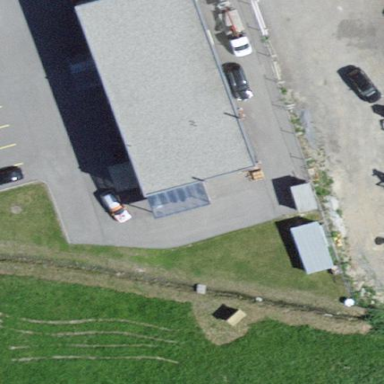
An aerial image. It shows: Commercial building.